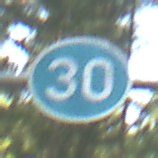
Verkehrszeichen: VorgeschriebeneMindestgeschwindigkeit
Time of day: MorningAfternoon
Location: Outdoor (Nature)
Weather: Clear
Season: NotSpecified
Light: Natural